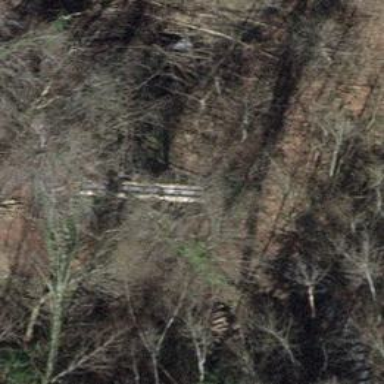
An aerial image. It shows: Path on bridge.